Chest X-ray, AP view. Patient: 29 years old, sex M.
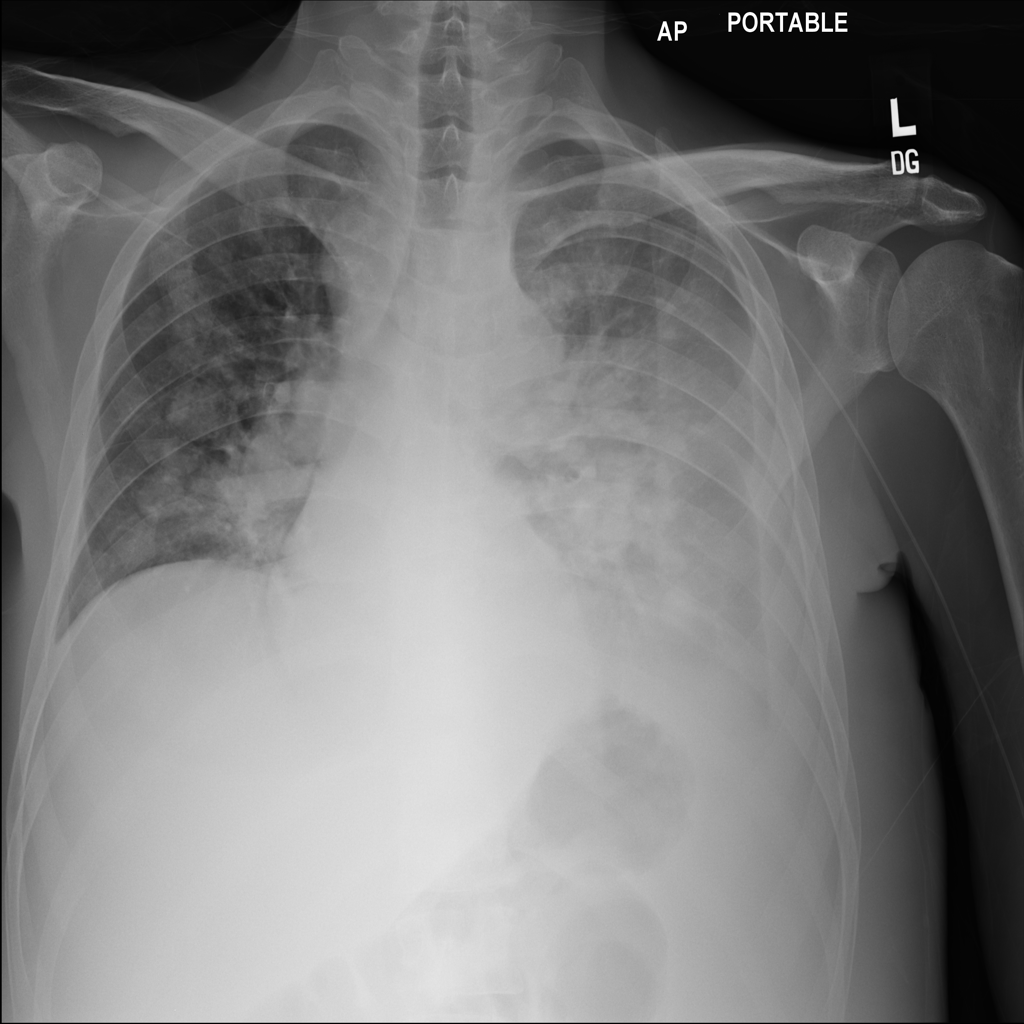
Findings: No Finding